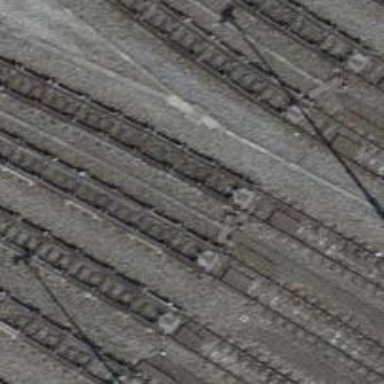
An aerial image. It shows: Railway yard with one track. The railway includes beam retarder.